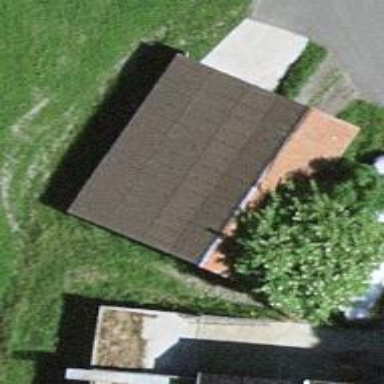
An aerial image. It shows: Shed.